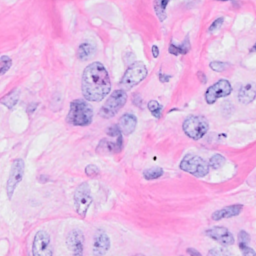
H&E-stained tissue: Breast